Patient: sex M, age 49
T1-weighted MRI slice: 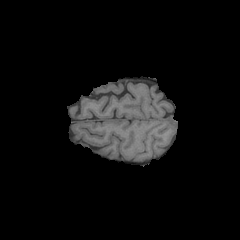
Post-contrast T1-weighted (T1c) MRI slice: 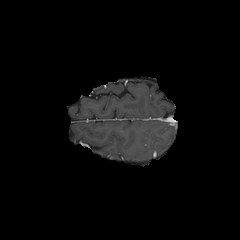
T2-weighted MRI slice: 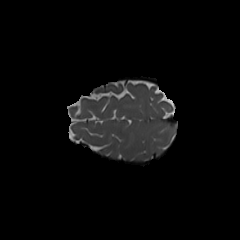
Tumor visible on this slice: no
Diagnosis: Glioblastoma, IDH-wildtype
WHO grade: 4